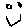
Label: smiley face